Field crop: maize
Growth stage: 2
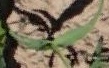
Species: maize